一年级 · 画法几何学
先找到与左边相同的图形, 再涂一涂。

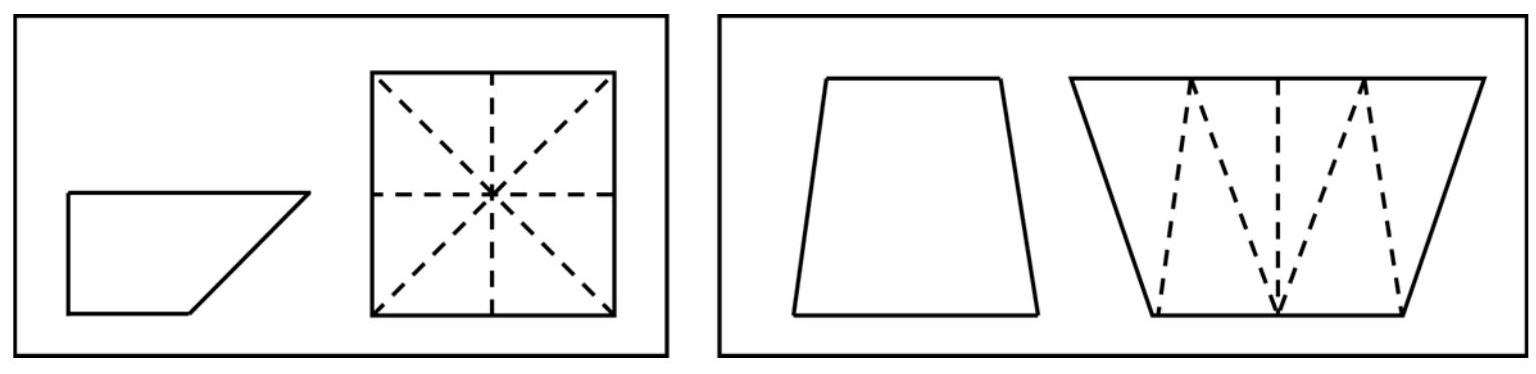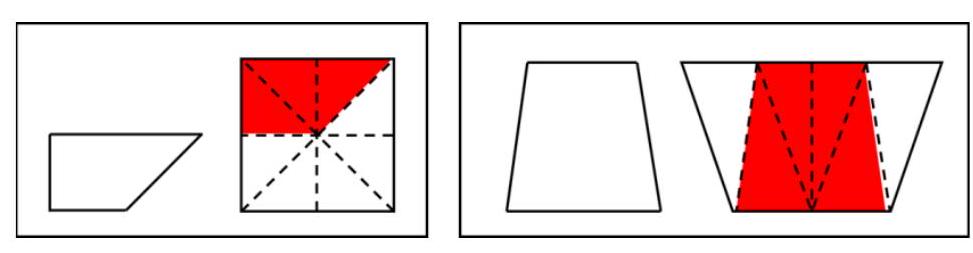
答案:
解析: